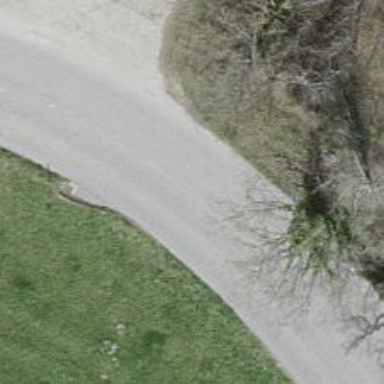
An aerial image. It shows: Tertiary road with asphalt surface.